Question: when I sign up using facebook my url is <URL> but it wont let me login that the only thing it changes on that page just the url.

### Contoller
'''
class OmniauthCallbacksController < Devise::OmniauthCallbacksController
def facebook
# You need to implement the method below in your model (e.g. app/models/user.rb)
@user = User.from_omniauth(request.env["omniauth.auth"])
if @user.persisted?
sign_in_and_redirect @user,
:event => :authentication #this will throw if @user is not activated
set_flash_message(:notice, :success, :kind => "Facebook") if is_navigational_format?
else
session["devise.facebook_data"] = request.env["omniauth.auth"]
redirect_to new_user_registration_url
end
end
def failure
redirect_to root_path
end
end
'''
### User
'''
class User < ApplicationRecord
# Include default devise modules. Others available are:
# :confirmable, :lockable, :timeoutable and :omniauthable
devise :database_authenticatable, :registerable, :recoverable,
:rememberable, :trackable,
:validatable, :confirmable, :omniauthable
validates :fullname, presence: true, length: {maximum: 50}
def self.from_omniauth(auth)
user = User.where(email: auth.info.email).first
if user
return user
else
where(provider: auth.provider, uid: auth.uid).first_or_create do |user|
user.email = auth.info.email
user.password = Devise.friendly_token[0,20]
user.fullname = auth.info.name
user.image = auth.info.image
user.uid = auth.uid
user.provider = auth.provider
# If you are using confirmable and the provider(s) you use validate emails,
# uncomment the line below to skip the confirmation emails.
user.skip_confirmation!
end
end
end
end
'''
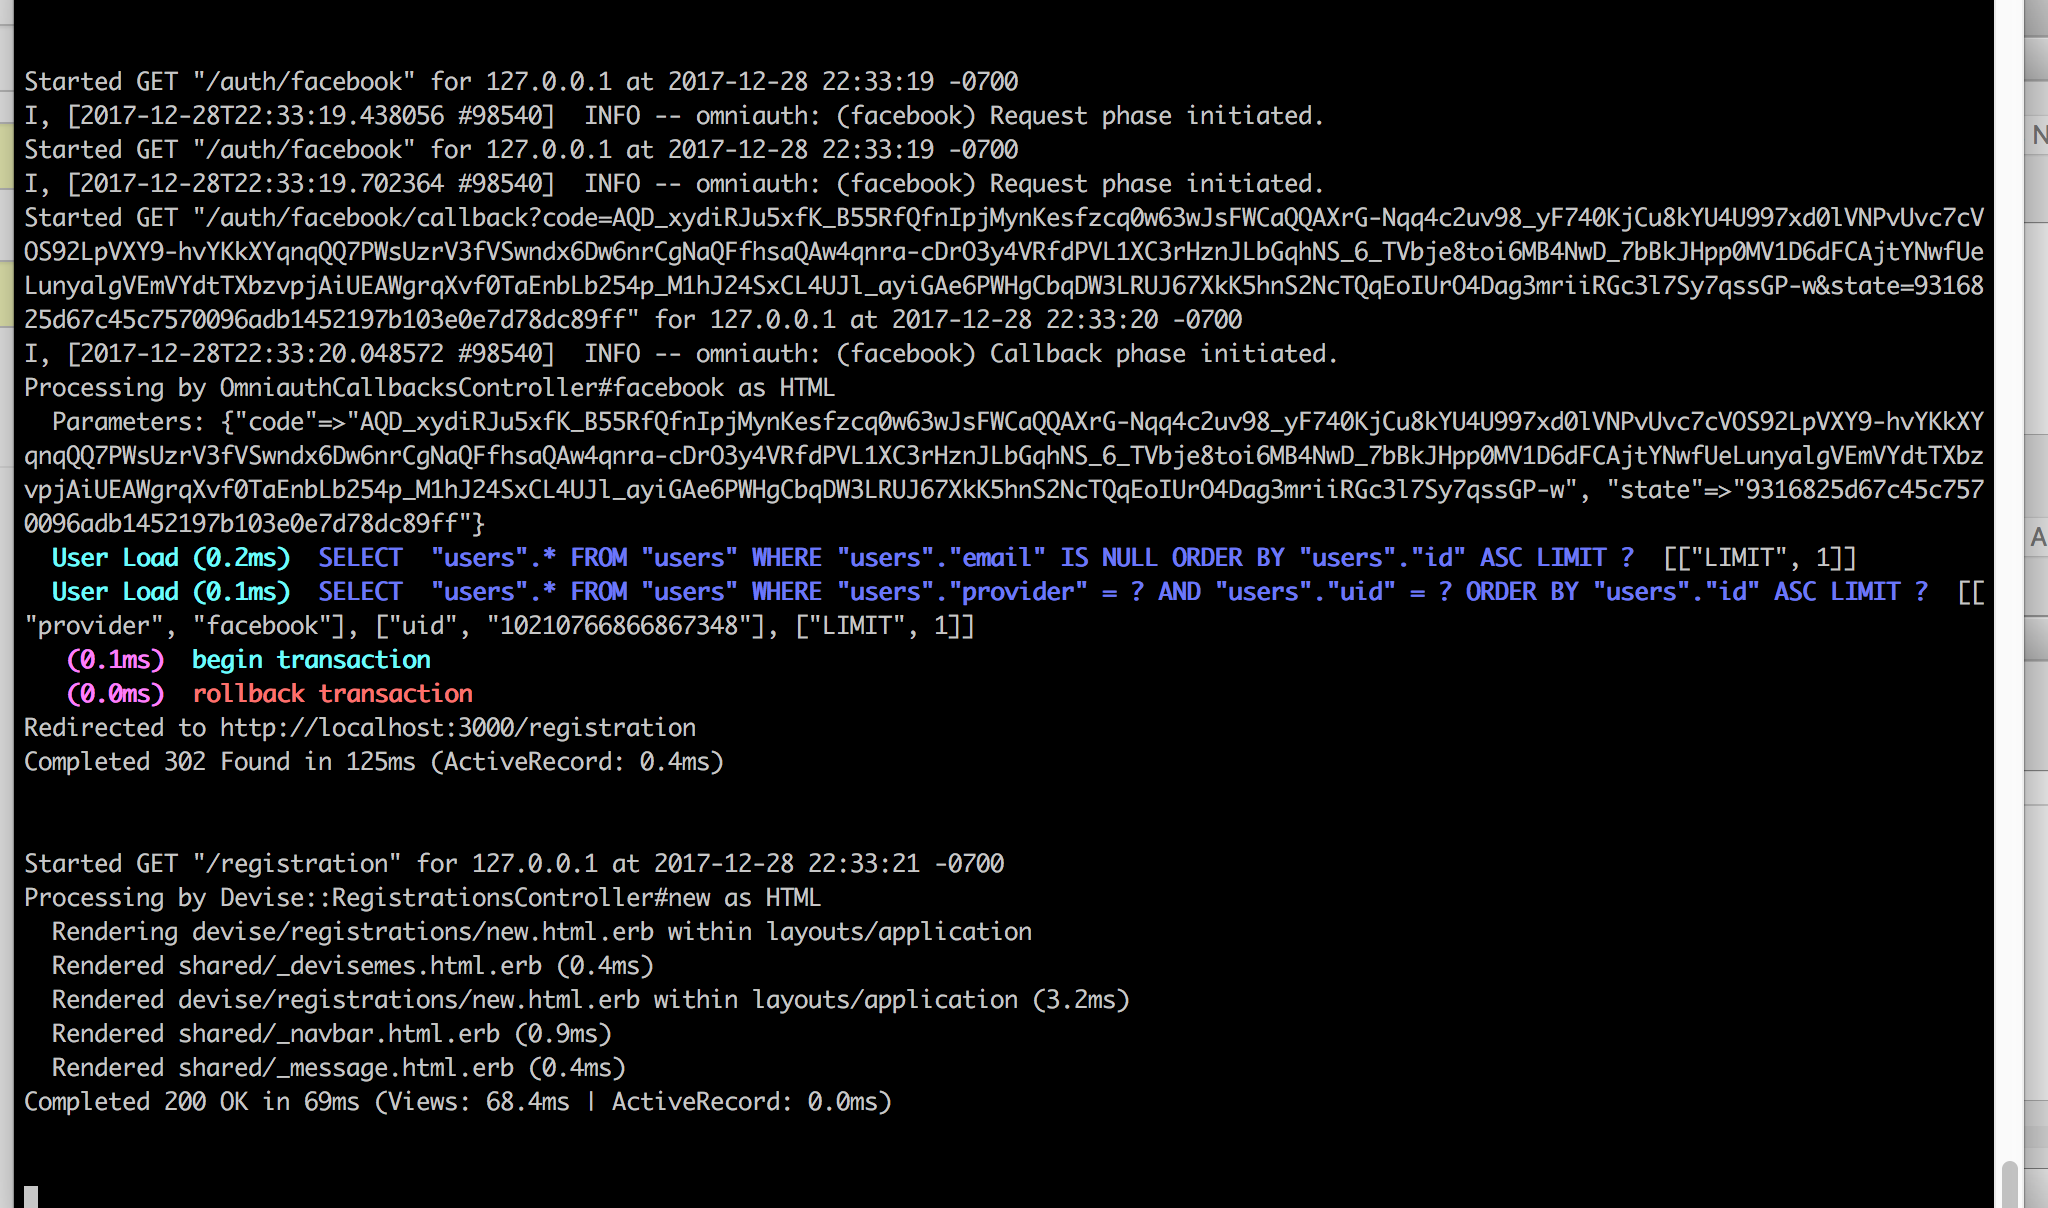
Answer: You have validation for ':fullname' and ofcourse when you try to create user you receive validation error and rollback.
Try 'first_or_initialize' instead 'first_or_create' and don't forget 'save!' user.
'''
where(provider: auth.provider, uid: auth.uid).first_or_initialize do |user|
user.email = auth.info.email
user.password = Devise.friendly_token[0,20]
user.fullname = auth.info.name
user.image = auth.info.image
user.uid = auth.uid
user.provider = auth.provider
# If you are using confirmable and the provider(s) you use validate emails,
# uncomment the line below to skip the confirmation emails.
user.skip_confirmation!
user.save!
end
'''
P.S
'where(provider: auth.provider, uid: auth.uid)' this line is suspicious. I don't understand how user will be finded by uid and provider and if that will be finded, why you change his attributes?
For exemple, you have one user, and this user not finded by email but finded by uid and provider. You change his email, password, and after that user can't authorize by email.
Maybe you have to create new model 'authorization' wich will belongs to user and find user by authorization. In this case you can add more providers for user.
'''
class Authorization < ApplicationRecord
belongs_to :user
end
'''
---
'''
class User < ApplicationRecord
devise :database_authenticatable, :registerable, :recoverable,
:rememberable, :trackable,
:validatable, :confirmable, :omniauthable
validates :fullname, presence: true, length: {maximum: 50}
has_many :authorizations
def self.from_omniauth(auth)
authorization = Authorization.where(provider: auth.provider, uid: auth.uid).last
return authorization.user if authorization
user = User.find_or_initialize_by(email: auth.info.email)
if user.persisted?
user.authorizations.create(provider: auth.provider, uid: auth.uid)
elsif user.new_record?
user.email = auth.info.email
user.password = Devise.friendly_token[0,20]
user.fullname = auth.info.name
user.image = auth.info.image
user.skip_confirmation!
user.save!
user.authorizations.create(provider: auth.provider, uid: auth.uid)
end
return user
end
end
'''